Question: I have managed to create a scatterplot with two datasets on a single plot. One set of data has an X axis that ranges from 0 -40 (Green), while the other only ranges from 0 -15 (Red).

I used this code to add trend lines to the red and green data separately (using par(new)).
'''
plot( x1,y1, col="red", axes=FALSE, xlab="",ylab="",ylim= range(0:1), xlim= range(0:40))
f <- function(x1,a,b,d) {(a*x1^2) + (b*x1) + d}
fit <- nls(y1 ~ f(x1,a,b,d), start = c(a=1, b=1, d=1))
co <- coef(fit)
curve(f(x, a=co[1], b=co[2], d=co[3]), add = TRUE, col="red", lwd=1)
'''
My issue is I can't seem to find a way to stop the red trend line at 15 on the x axis. I "googled" around and nothing seemed to come up for my issue. Lots on excel trend lines! I tired adding an end= statement to fit<- and that did not work either.
Please help,
I hope I have posted enough information. Thanks in advance.
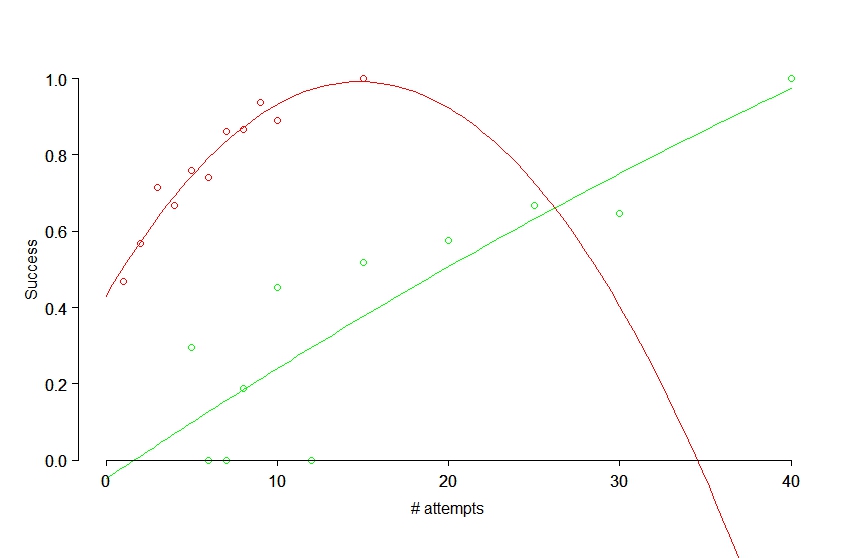
Answer: You can do this in base graphics with the 'from' and 'to' arguments of the 'curve' function (see the help for 'curve' for more details). For example:
'''
# Your function
f <- function(x1,a,b,d) {(a*x1^2) + (b*x1) + d}
# Plot the function from x=-100 to x=100
curve(f(x, a=-2, b=3, d=0), from=-100, to=100, col="red", lwd=1, lty=1)
# Same curve going from x=-100 to x=0 (and shifted down by 1000 units so it's
# easy to see)
curve(f(x, a=-2, b=3, d=-1000), from=-100, to=0,
add=TRUE, col="blue", lwd=2, lty=1)
'''

If you want to set the curve x-limits programmatically, you can do something like this (assuming your data frame is called 'df' and your x-variable is called 'x'):
'''
curve(f(x, a=-2, b=3, d=0), from=range(df$x)[1], to=range(df$x)[2],
add=TRUE, col="red", lwd=1, lty=1)
'''